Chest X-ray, AP view. Patient: 52 years old, sex M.
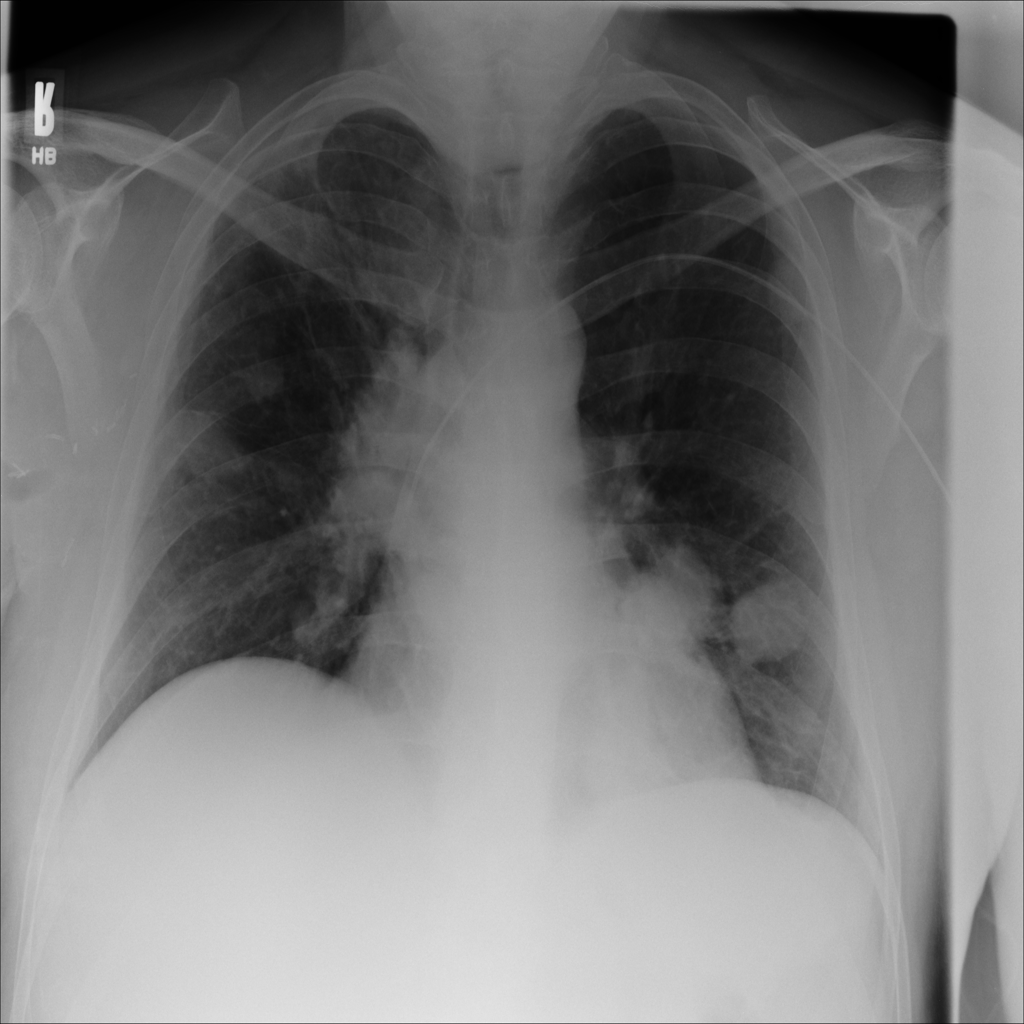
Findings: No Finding